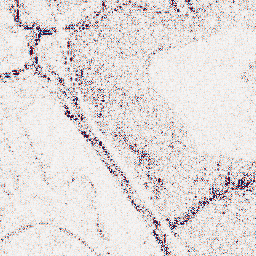
Category: wavelet
Decomposition family: wavelet_reverse_biorthogonal
Decomposition parameters: wavelet: rbio4.4
level: 1
Upsampling method: quintic
Upsampling parameters: scale: 2
Upsampling scale: 2